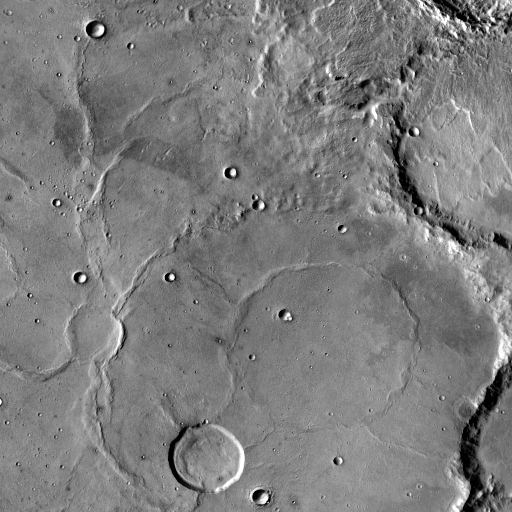
Crater classes present: Background, Other, Buried, Secondary